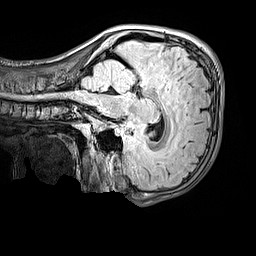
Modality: FLAIR
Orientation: sagittal
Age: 12
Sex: male
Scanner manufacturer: siemens
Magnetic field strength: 3 T
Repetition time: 5 s
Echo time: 0.388 s